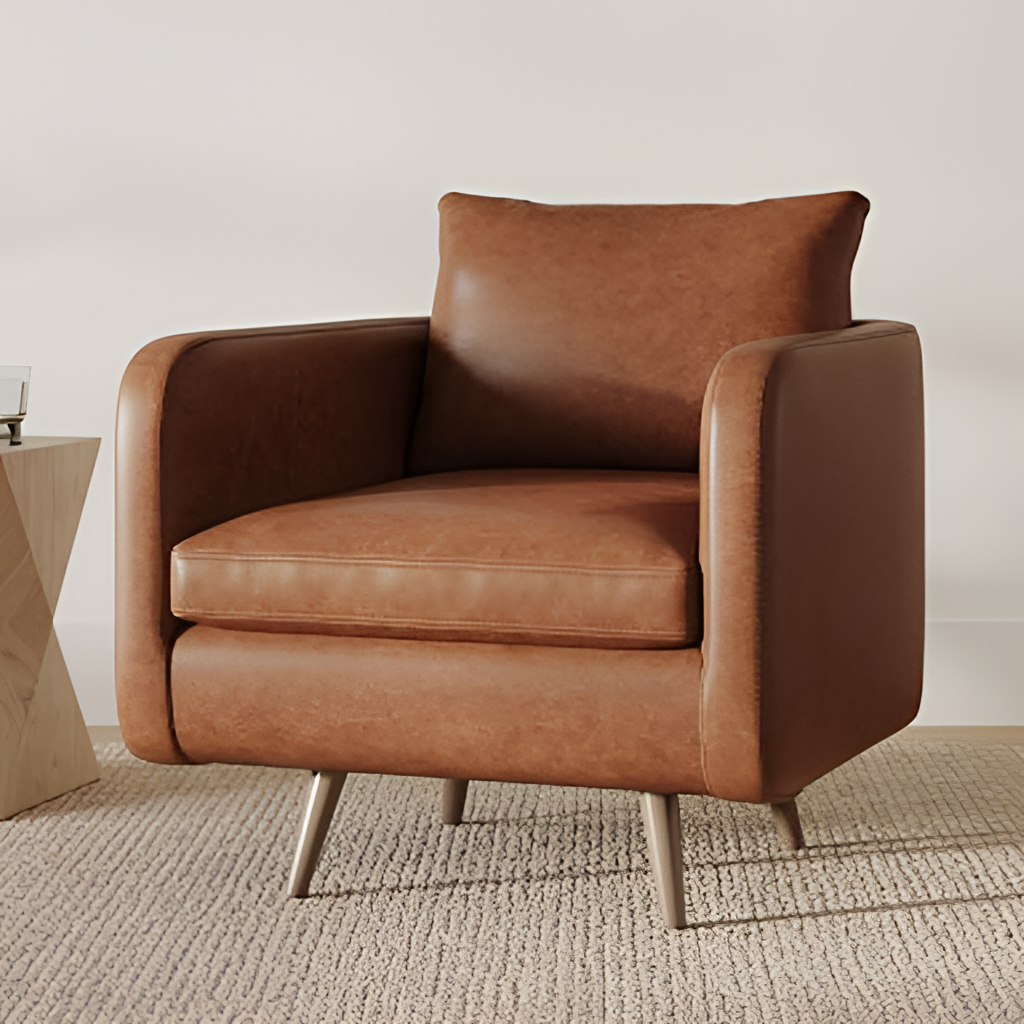
leather armchair, living room, beige carpet flooring, with textured pattern, contemporary, beige paint wallpaper, with solid pattern